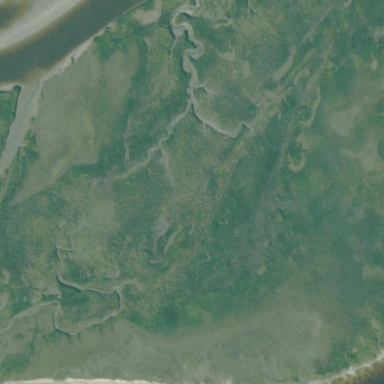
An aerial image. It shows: Saltmarsh wetland.